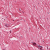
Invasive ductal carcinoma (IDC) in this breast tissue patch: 0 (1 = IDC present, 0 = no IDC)